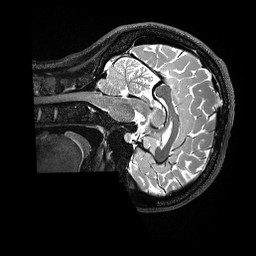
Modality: T2w
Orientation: sagittal
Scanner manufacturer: siemens
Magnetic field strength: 3 T
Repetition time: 3.2 s
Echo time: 0.563 s